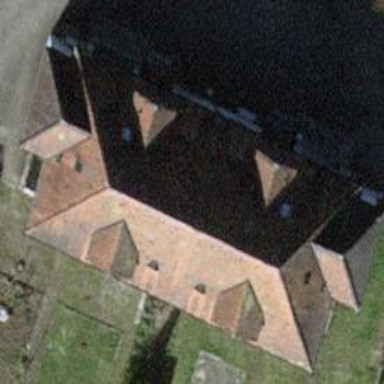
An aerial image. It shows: Detached building with hipped roof shape.